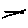
Label: line